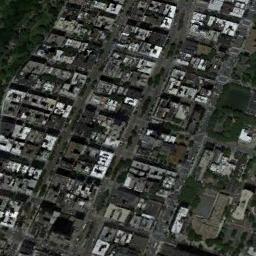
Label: commercial_area